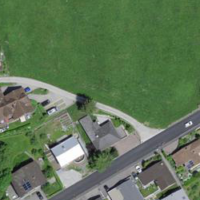
EUNIS habitat code: 52
Species observed at this site:
Salamandra salamandra
Filipendula ulmaria